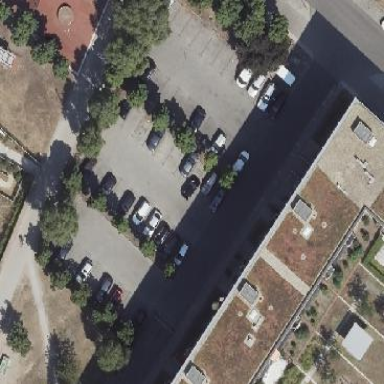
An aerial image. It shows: Parking area with surface.